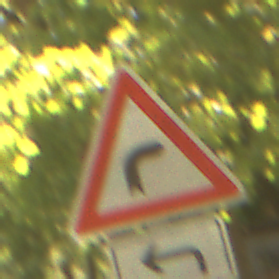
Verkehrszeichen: KurveRechts
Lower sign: RichtungsangabeDurchPfeile2
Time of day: Midday
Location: Outdoor (Nature)
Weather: PartlyCloudy
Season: NotSpecified
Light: Natural